Question: I'm having trouble getting scipy.interpolate.UnivariateSpline to use any smoothing when interpolating. Based on the <URL>, I believe it should provide smoothing with the 's' parameter.
Here is my code:
'''
# Imports
import scipy
import pylab
# Set up and plot actual data
x = [0, <PHONE>0379, <PHONE>6089, <PHONE>7542, <PHONE>7653, <PHONE>26, <PHONE>193]
y = [0.0, <PHONE>0988, <PHONE>5398, <PHONE>0966, <PHONE>4106, <PHONE>3638, <PHONE>0598]
pylab.plot(x, y, "o", label="Actual")
# Plot estimates using splines with a range of degrees
for k in range(1, 4):
mySpline = scipy.interpolate.UnivariateSpline(x=x, y=y, k=k, s=2)
xi = range(0, 15100, 20)
yi = mySpline(xi)
pylab.plot(xi, yi, label="Predicted k=%d" % k)
# Show the plot
pylab.grid(True)
pylab.xticks(rotation=45)
pylab.legend( loc="lower right" )
pylab.show()
'''
Here is the result:

I have tried this with a range of 's' values (0.01, 0.1, 1, 2, 5, 50), as well as explicit weights, set to either the same thing (1.0) or randomized. I still can't get any smoothing, and the number of knots is always the same as the number of data points. In particular, I'm looking for outliers like that 4th point (<PHONE>7542, <PHONE>0966) to be smoothed over.
Is it because I don't have enough data? If so, is there a similar spline function or cluster technique I can apply to achieve smoothing with this few datapoints?
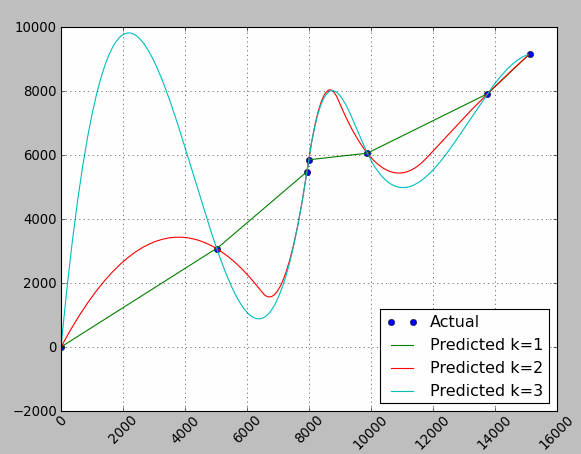
Answer: @Zhenya's answer of manually setting knots in between datapoints was too rough to deliver good results in noisy data without being selective about how this technique is applied. However, inspired by his/her suggestion, I have had success with <URL>.
'''
# Imports
import numpy
import pylab
import scipy
import sklearn.cluster
# Set up original data - note that it's monotonically increasing by X value!
data = {}
data['original'] = {}
data['original']['x'] = [0, <PHONE>0379, <PHONE>6089, <PHONE>7542, <PHONE>7653, <PHONE>26, <PHONE>193]
data['original']['y'] = [0.0, <PHONE>0988, <PHONE>5398, <PHONE>0966, <PHONE>4106, <PHONE>3638, <PHONE>0598]
# Cluster data, sort it and and save
inputNumpy = numpy.array([[data['original']['x'][i], data['original']['y'][i]] for i in range(0, len(data['original']['x']))])
meanShift = sklearn.cluster.MeanShift()
meanShift.fit(inputNumpy)
clusteredData = [[pair[0], pair[1]] for pair in meanShift.cluster_centers_]
clusteredData.sort(lambda pair1, pair2: cmp(pair1[0],pair2[0]))
data['clustered'] = {}
data['clustered']['x'] = [pair[0] for pair in clusteredData]
data['clustered']['y'] = [pair[1] for pair in clusteredData]
# Build a spline using the clustered data and predict
mySpline = scipy.interpolate.UnivariateSpline(x=data['clustered']['x'], y=data['clustered']['y'], k=1)
xi = range(0, round(max(data['original']['x']), -3) + 3000, 20)
yi = mySpline(xi)
# Plot the datapoints
pylab.plot(data['clustered']['x'], data['clustered']['y'], "D", label="Datapoints (%s)" % 'clustered')
pylab.plot(xi, yi, label="Predicted (%s)" % 'clustered')
pylab.plot(data['original']['x'], data['original']['y'], "o", label="Datapoints (%s)" % 'original')
# Show the plot
pylab.grid(True)
pylab.xticks(rotation=45)
pylab.legend( loc="lower right" )
pylab.show()
'''